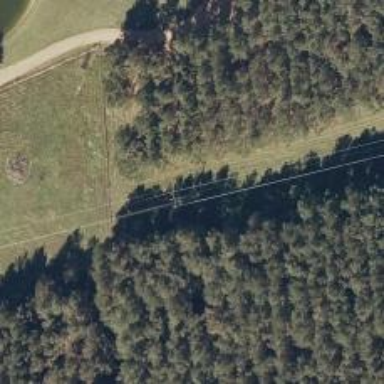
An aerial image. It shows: Power pole.